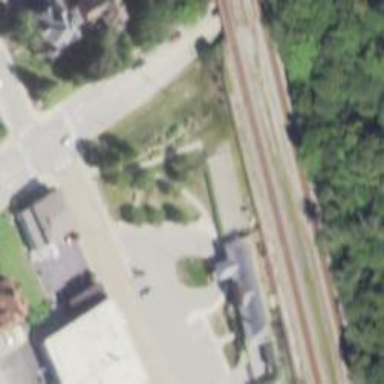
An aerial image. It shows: Historic railway car.